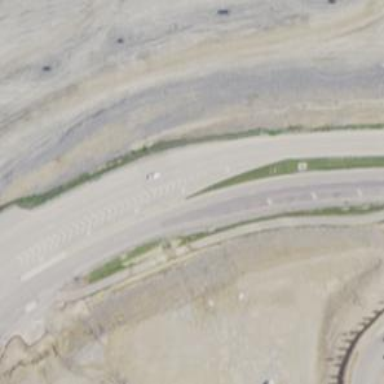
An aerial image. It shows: Cycleway.